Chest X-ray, PA view. Patient: 72 years old, sex F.
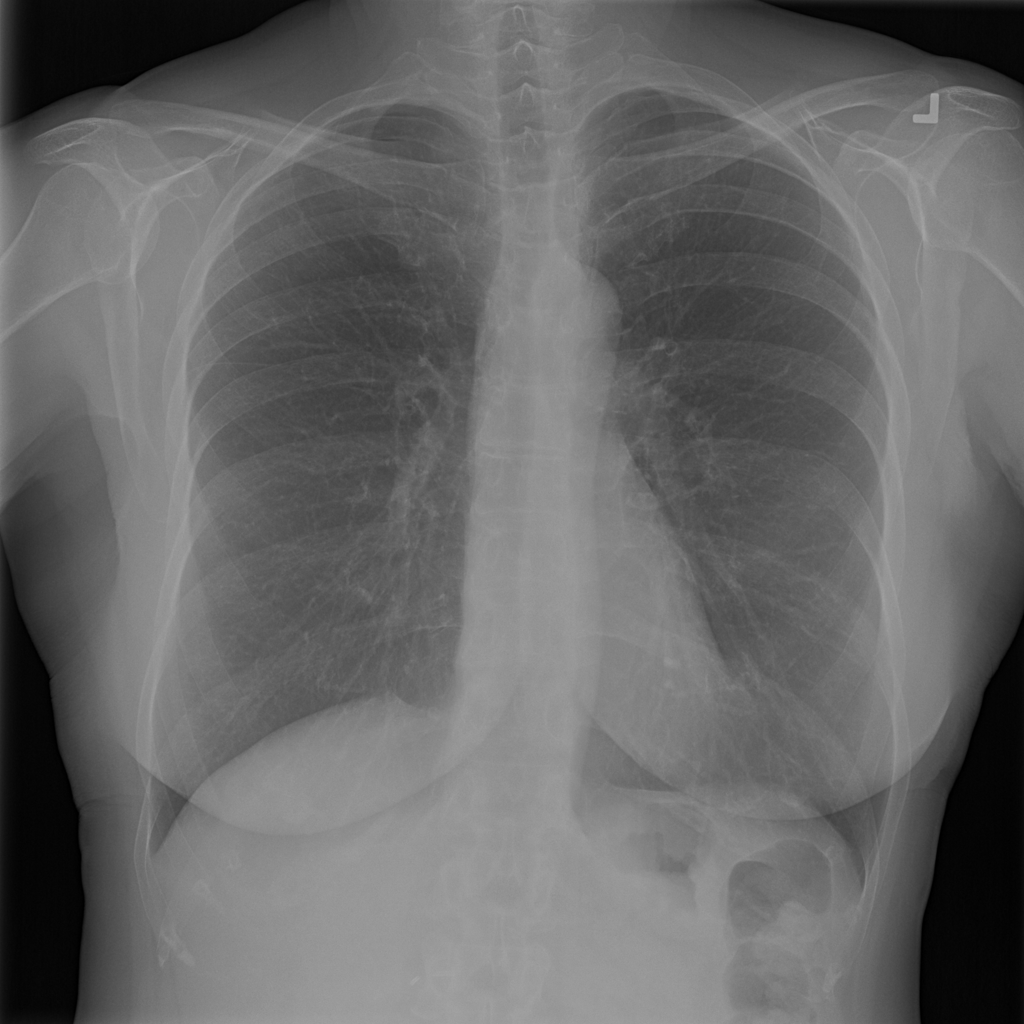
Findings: No Finding